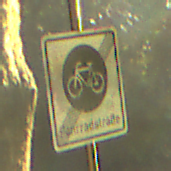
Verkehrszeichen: EndeFahrradstrasse
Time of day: SunriseSunset
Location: Outdoor (Nature)
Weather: PartlyCloudy
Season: NotSpecified
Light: Natural